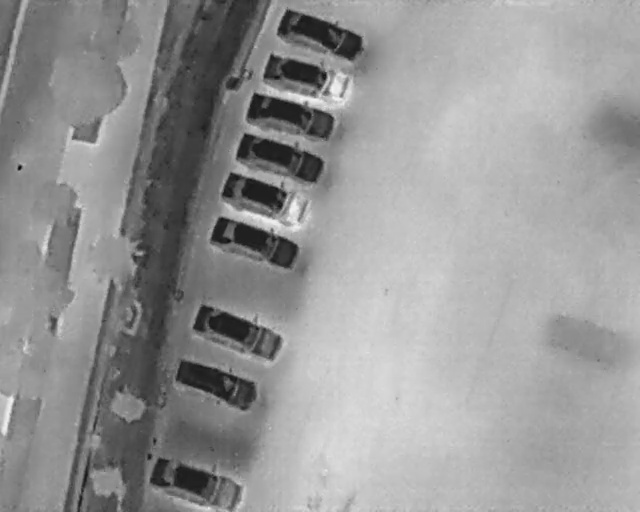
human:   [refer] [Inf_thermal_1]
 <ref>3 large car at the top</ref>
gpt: <box>[[42, 13, 48, 32, 14], [44, 5, 51, 24, 14], [47, -1, 53, 15, 17]]</box>

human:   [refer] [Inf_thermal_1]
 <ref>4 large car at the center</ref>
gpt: <box>[[33, 55, 40, 73, 17], [36, 38, 42, 56, 17], [38, 29, 44, 47, 17], [40, 21, 46, 40, 17]]</box>

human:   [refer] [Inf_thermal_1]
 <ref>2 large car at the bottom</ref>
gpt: <box>[[26, 82, 35, 105, 2], [29, 66, 36, 84, 14]]</box>